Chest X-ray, PA view. Patient: 32 years old, sex F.
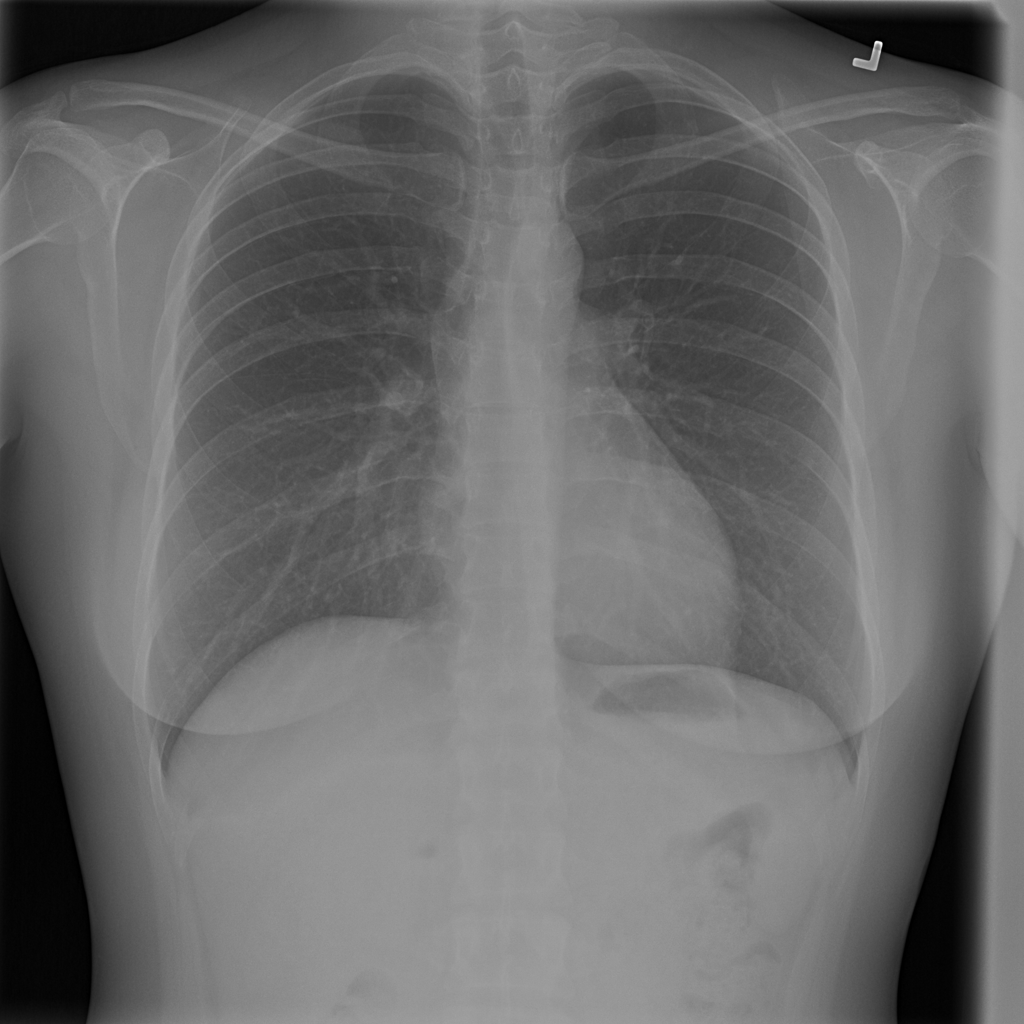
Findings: No Finding